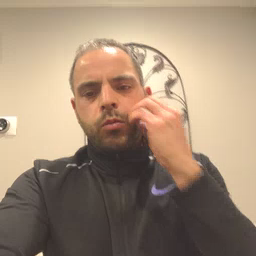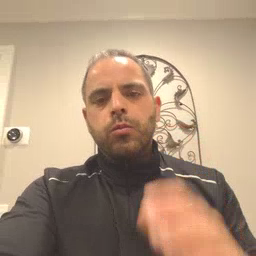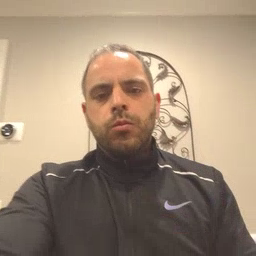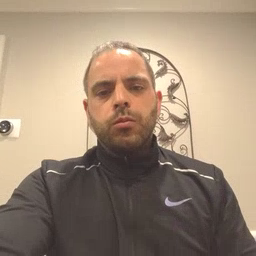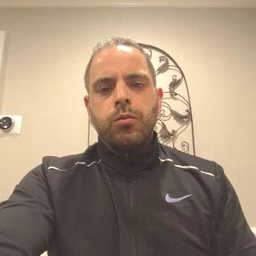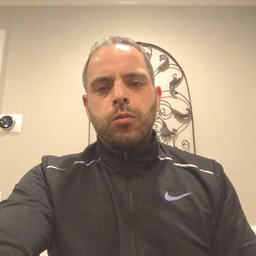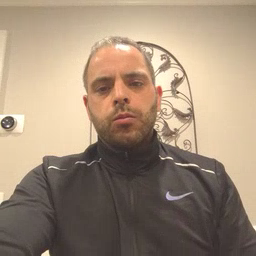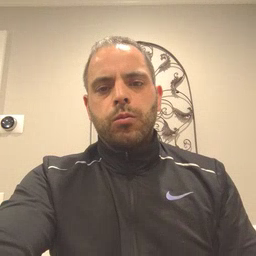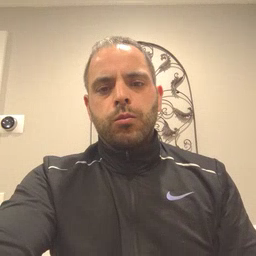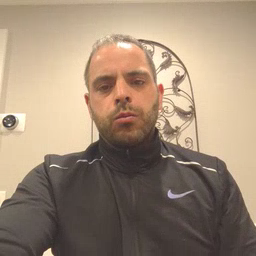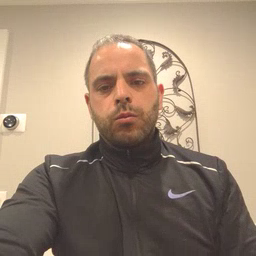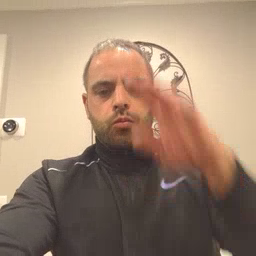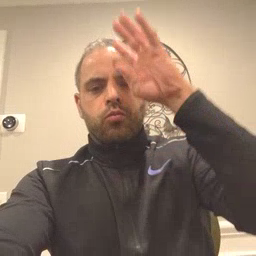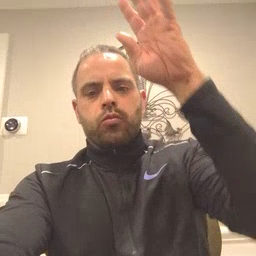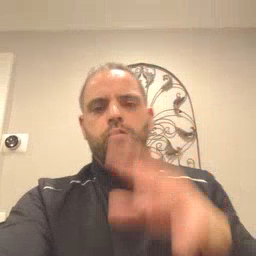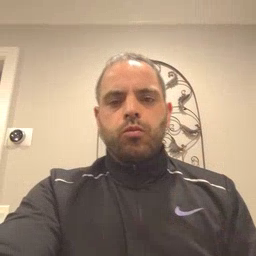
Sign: pretend